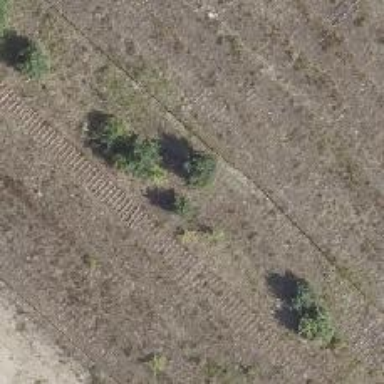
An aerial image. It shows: Abandoned railway.